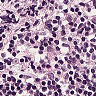
Metastatic tissue present: no